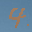
Label: 4